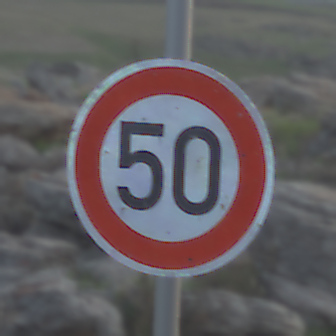
Verkehrszeichen: Geschwindigkeit50
Umgebung: Outdoor, Nature
Tageszeit: SunriseSunset
Wetter: PartlyCloudy
Licht: Natural
Jahreszeit: NotSpecified
Kontrast: LowContrast